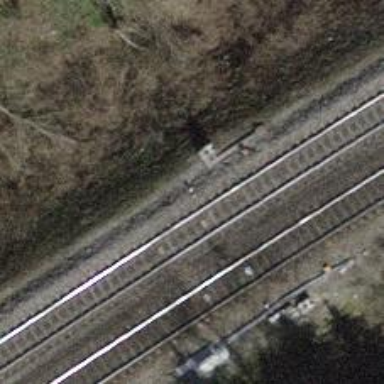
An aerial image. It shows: Railway signal.